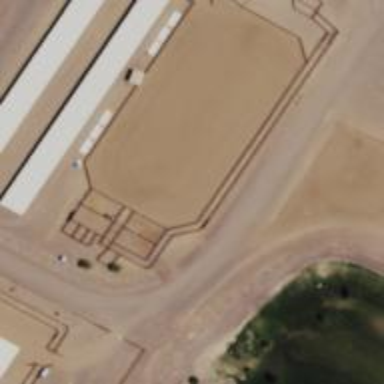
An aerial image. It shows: Stable.